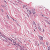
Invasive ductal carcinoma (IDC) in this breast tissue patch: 1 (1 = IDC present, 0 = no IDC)